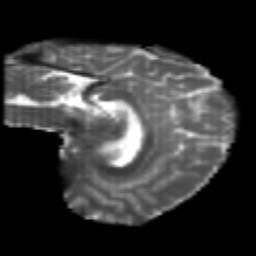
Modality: T2w
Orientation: sagittal
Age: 20
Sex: female
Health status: healthy
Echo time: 0.074 s